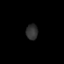
Tissue: prostate
Cell type: T cells
Senescence score: 0.35
Nuclear area (px): 179
Mean DAPI intensity: 48.458